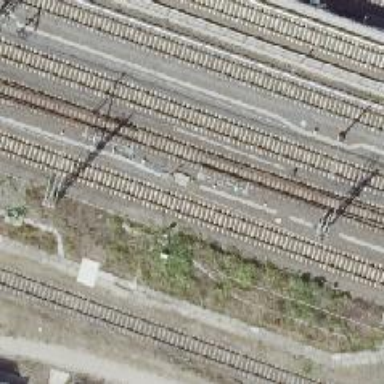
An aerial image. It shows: Railway switch with the turnout side on the left.